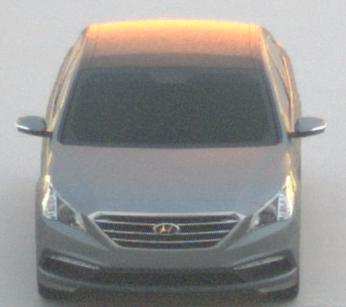
Make: Hyundai
Model: Sonata
Detailed model: Gen. 7
Model produced from: 2015
Model produced until: 2017
Doors: 4
Color: gray
Road condition: dry road
Daytime: sunrise or sunset
Contrast: medium contrast